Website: apple
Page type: customer-info-address
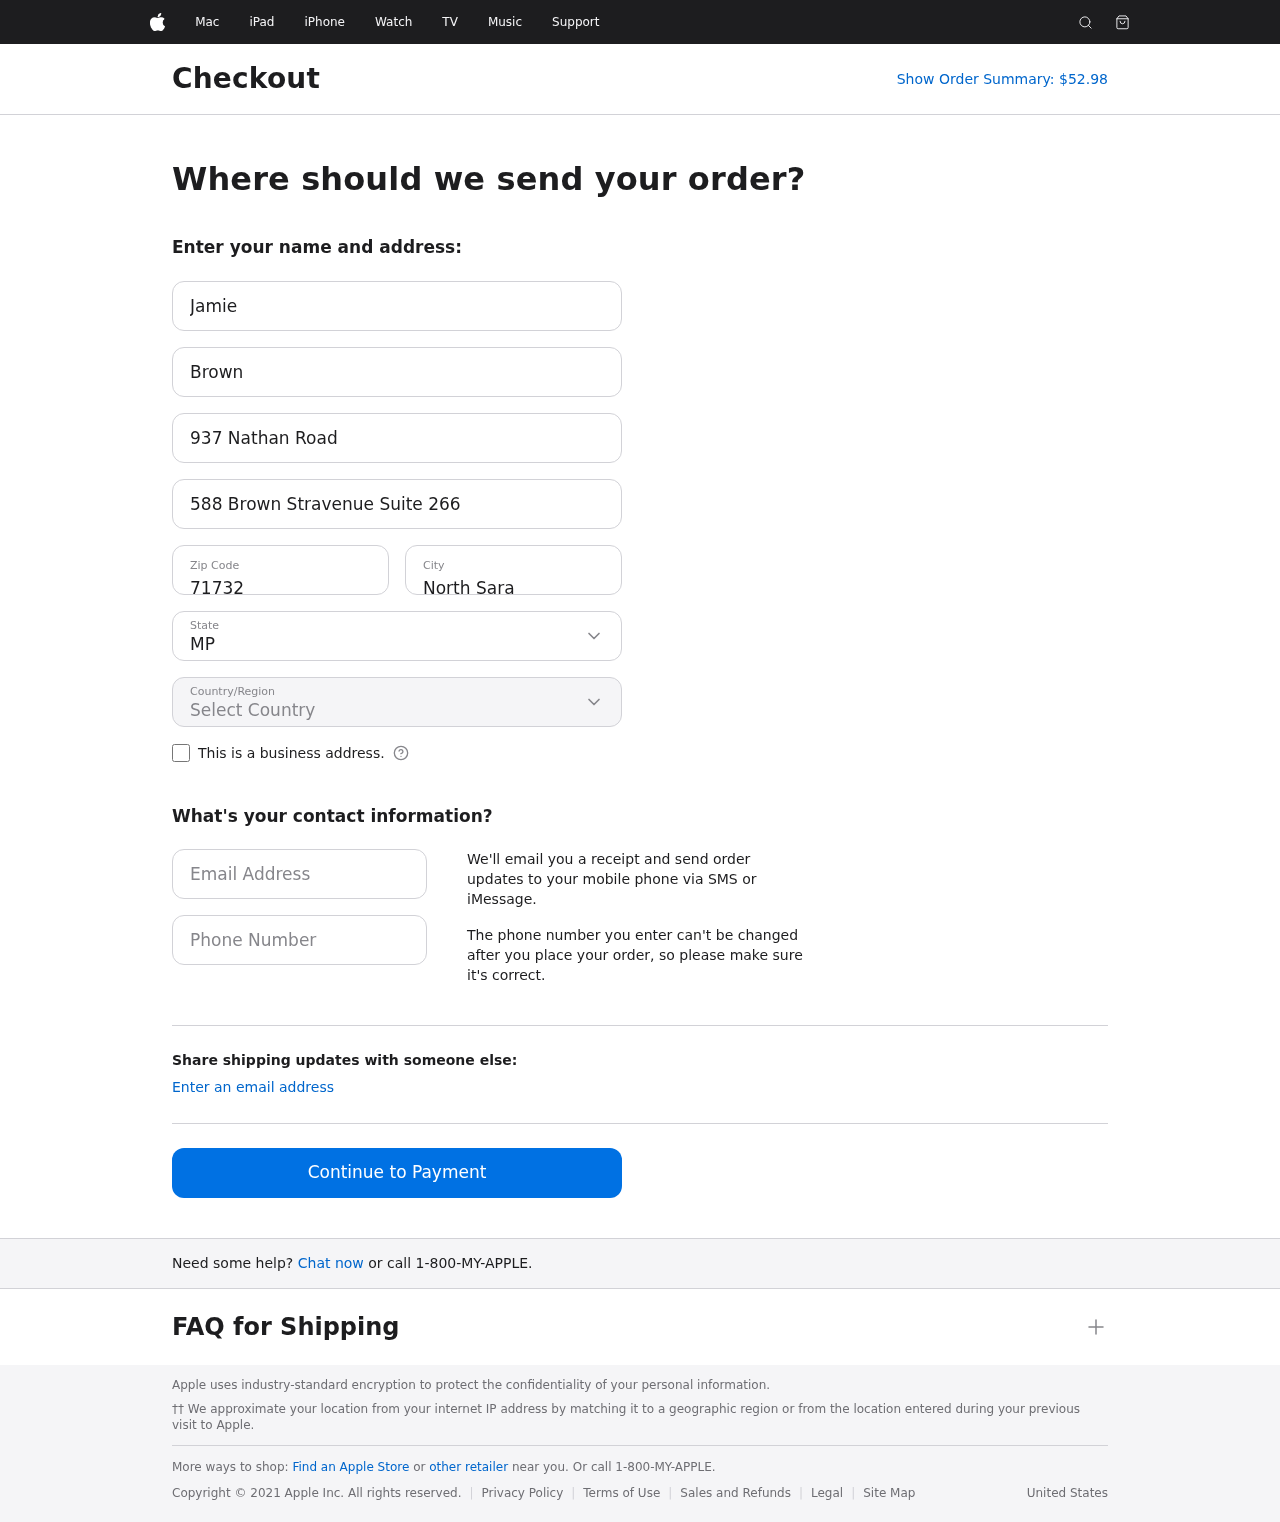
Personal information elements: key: PII_CITY
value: North Sara
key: PII_COUNTRY
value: United States
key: PII_EMAIL
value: jbrown@hotmail.com
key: PII_FIRSTNAME
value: Jamie
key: PII_LASTNAME
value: Brown
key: PII_PHONE
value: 6666980276
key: PII_POSTCODE
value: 71732
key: PII_STATE
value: MP
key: PII_STREET
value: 937 Nathan Road
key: PII_STREET2
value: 588 Brown Stravenue Suite 266
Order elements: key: ORDER_TOTAL
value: Show Order Summary: $52.98